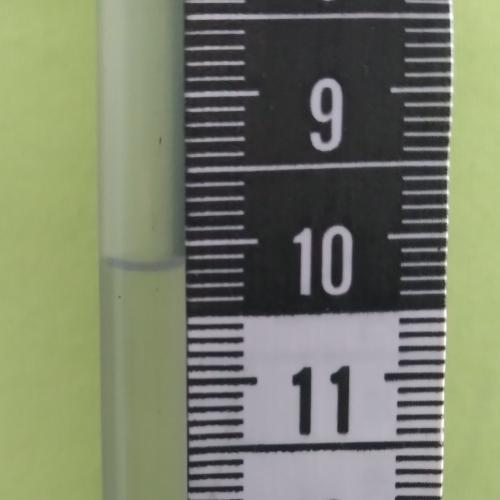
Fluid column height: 10.1 cm